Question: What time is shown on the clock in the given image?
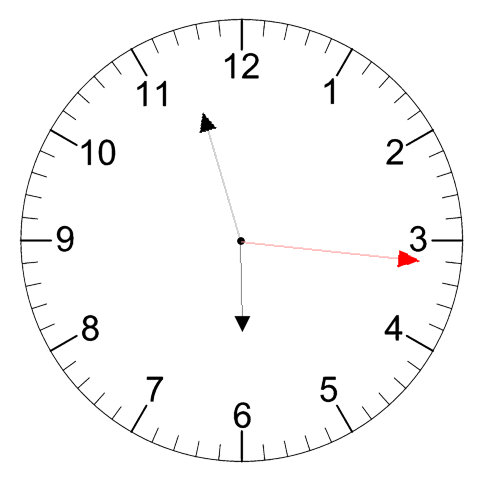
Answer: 05:57:16